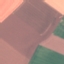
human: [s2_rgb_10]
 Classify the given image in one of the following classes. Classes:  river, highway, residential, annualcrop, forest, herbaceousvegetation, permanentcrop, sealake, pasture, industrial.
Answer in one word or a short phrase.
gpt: AnnualCrop